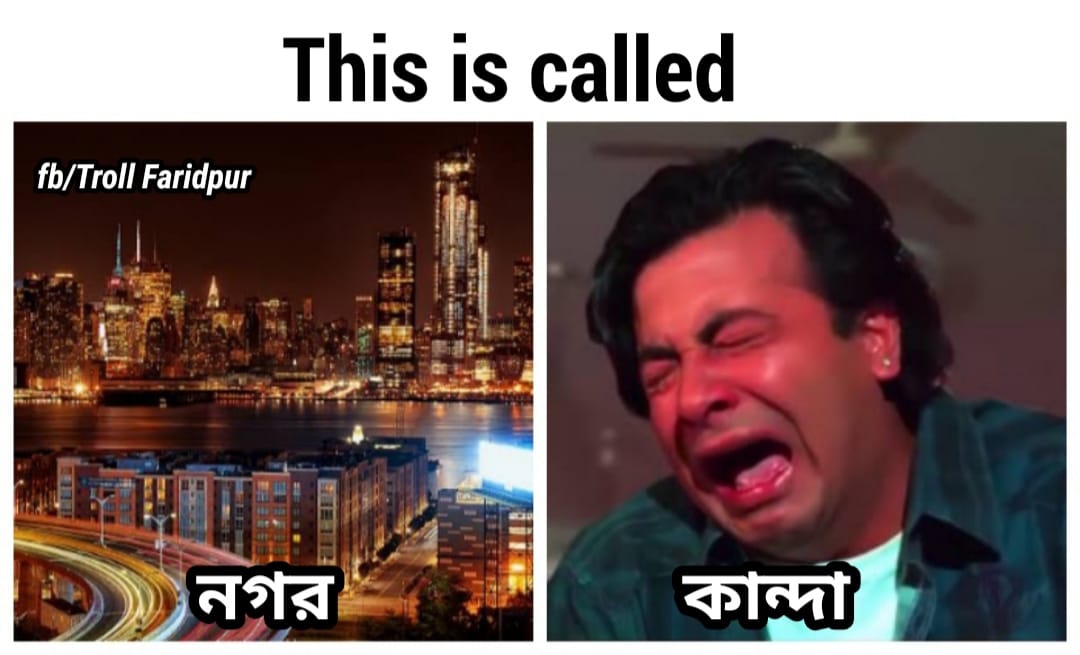
Caption: This is called   নগর     কান্দা
Label: non-hate